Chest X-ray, PA view. Patient: 82 years old, sex M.
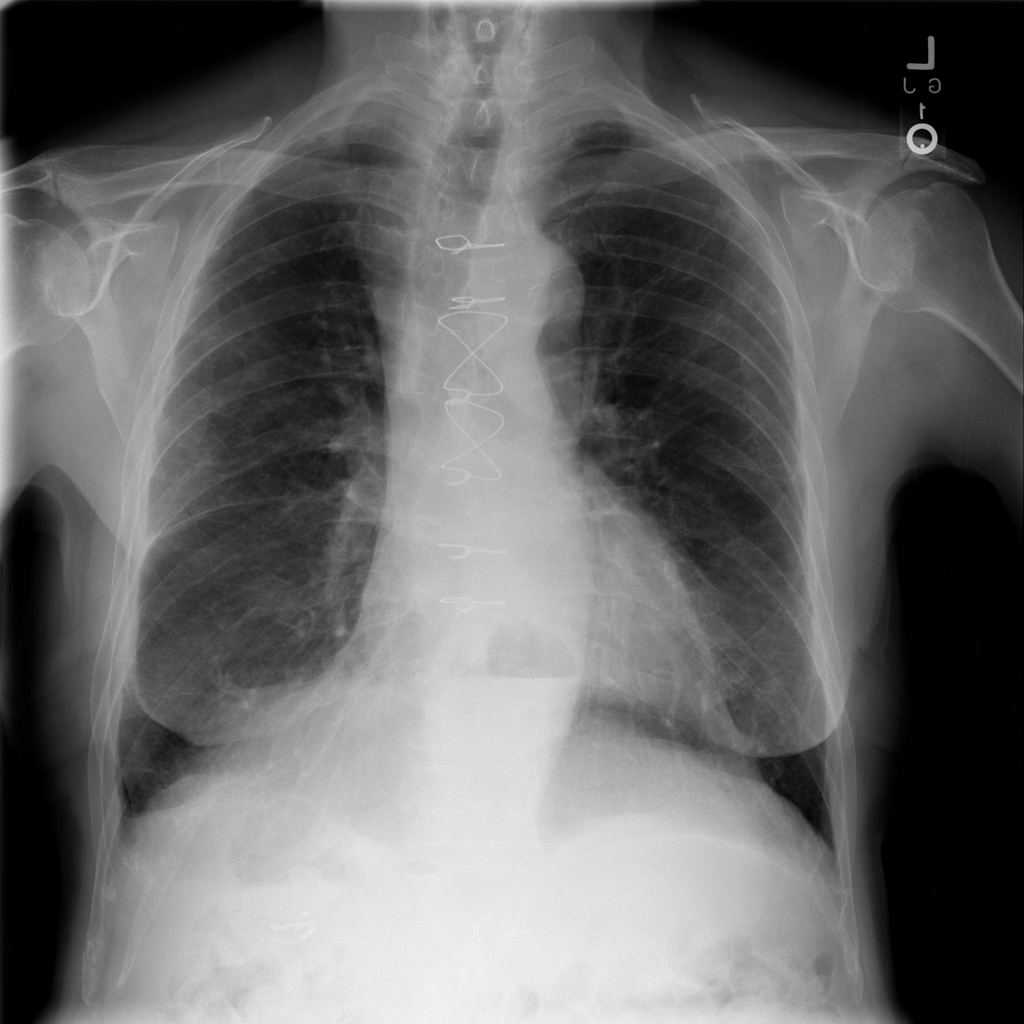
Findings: Fibrosis